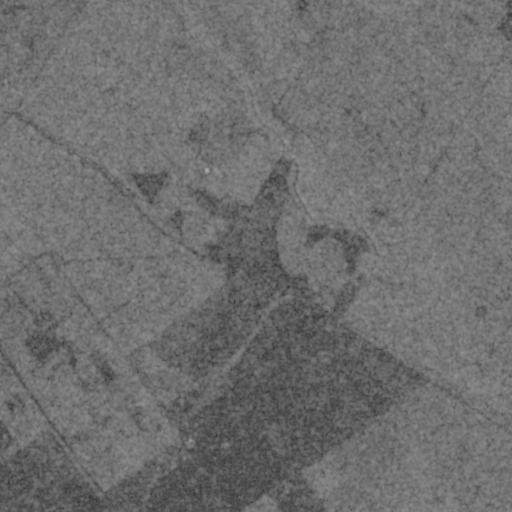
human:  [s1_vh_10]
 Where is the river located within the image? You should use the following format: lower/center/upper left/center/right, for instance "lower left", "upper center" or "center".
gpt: The river is located in the upper of the image.
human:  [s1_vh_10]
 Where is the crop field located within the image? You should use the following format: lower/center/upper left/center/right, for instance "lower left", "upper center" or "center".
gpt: There is no crop field in the image.

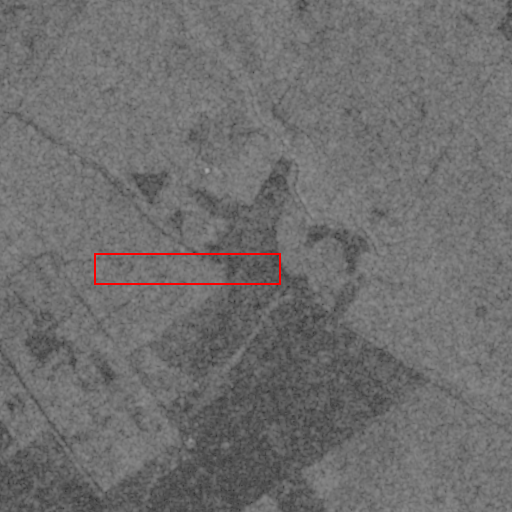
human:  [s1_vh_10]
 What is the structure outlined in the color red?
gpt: There is no red outline.
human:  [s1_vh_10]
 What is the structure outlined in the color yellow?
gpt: There is no structure outlined in yellow.